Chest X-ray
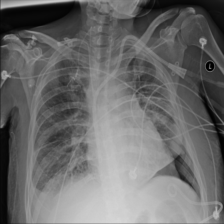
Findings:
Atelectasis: negative
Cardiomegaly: negative
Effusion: positive
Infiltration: negative
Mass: negative
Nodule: negative
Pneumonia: negative
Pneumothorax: positive
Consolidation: negative
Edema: negative
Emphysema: negative
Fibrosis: negative
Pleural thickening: negative
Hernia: negative